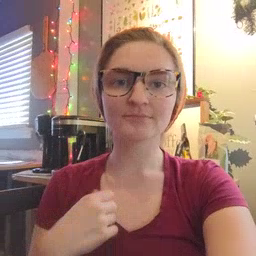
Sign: frenchfries